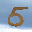
Label: 5